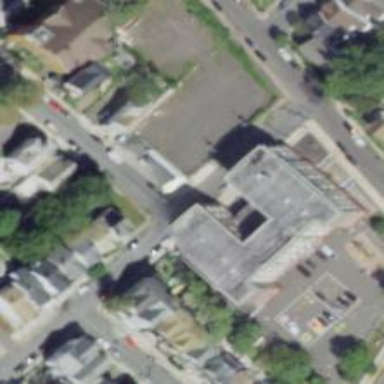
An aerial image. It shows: School building.